Question: I have the following style which removes data point and randomly generates a line color for my line series plots
'''
<Style x:Key="LineDataPointStyle"
TargetType="ChartingToolkit:LineDataPoint">
<Setter Property="Foreground" Value="DarkGreen"/>
<Setter Property="IsTabStop" Value="False"/>
<Setter Property="Width" Value="NaN"/>
<Setter Property="Height" Value="NaN"/>
<Setter Property="Background"
Value="{Binding RelativeSource={RelativeSource Self},
Converter={StaticResource ColorBrushConverter}}"/>
<Setter Property="Template">
<Setter.Value>
<ControlTemplate TargetType="ChartingToolkit:LineDataPoint">
<Grid x:Name="Root" Opacity="0"/>
</ControlTemplate>
</Setter.Value>
</Setter>
</Style>
'''
where the converter is:
'''
public class ColorToBrushConverter : IValueConverter
{
public object Convert(object value, Type targetType,
object parameter, System.Globalization.CultureInfo culture)
{
return new SolidColorBrush(Utils.GenerateRandomColor());
}
public object ConvertBack(object value, Type targetType,
object parameter, System.Globalization.CultureInfo culture)
{
throw new NotImplementedException();
}
}
'''
This generate the line in a random color, but the legend is a different color; either being auto-generated by the library itself or it is also calling my converter through the style template.

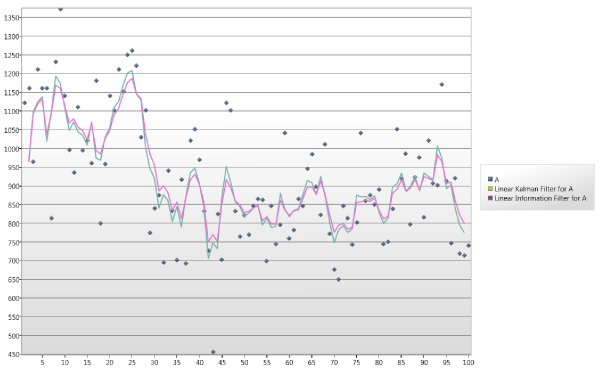
Answer: 'Killercam'<URL>
In this answer, the 'Button' control is used to demonstrate working with templates.
'Part I. Binding in ControlTemplate'
If you want to use in a 'ControlTemplate', you should use following construction:
'''
<ControlTemplate TargetType="{x:Type SomeControl}">
<Rectangle Fill="{TemplateBinding Background}" />
'''
Quoted from <URL>:
> A 'TemplateBinding' is an optimized form of a Binding for template scenarios, analogous to a Binding constructed with '{Binding RelativeSource={RelativeSource TemplatedParent}}.'
'Notes about using TemplateBinding'
'TemplateBinding' doesn't work outside a template or outside its VisualTree property, so you can't even use TemplateBinding inside a template's trigger. Furthermore, TemplateBinding doesn't work when applied to a Freezable (for mostly artificial reasons), for example - 'VisualBrush'. In such cases it is possible to use Binding like this:
'''
<FreezableControl Property="{Binding RelativeSource={RelativeSource TemplatedParent},
Path=Background}" />
'''
Also, you can always use an alternative for 'TemplateBinding':
'''
<Rectangle Fill="{Binding RelativeSource={RelativeSource TemplatedParent},
Path=Background}" />
'''
As another possibility, you can also try the following:
'''
<Rectangle Fill="{Binding Background,
RelativeSource={RelativeSource AncestorType={x:Type SomeControl}},
Path=Background}" />
'''
'Part II. Notes about your version'
In your case, this may cause a conflict of names in the 'ControlTemplate', because you already are using Binding background is for Border. Therefore, remove it this for a 'Border', or use another property, such as 'Tag' or dependency property for binding Background color.
'Example of using'
Instead 'ChartingToolkit' controls, took as a basis 'Button' control, because it's easier to demonstrate the idea of this styles.
'Solution 1: using Tag'
'''
<Window.Resources>
<Style x:Key="TestButtonStyle" TargetType="{x:Type Button}">
<Setter Property="BorderThickness" Value="0" />
<Setter Property="IsTabStop" Value="False" />
<Setter Property="Template">
<Setter.Value>
<ControlTemplate TargetType="{x:Type Button}">
<!-- Here we are set Tag for Border Background -->
<Border Background="{Binding RelativeSource={RelativeSource TemplatedParent}, Path=Tag}"
BorderThickness="{TemplateBinding BorderThickness}">
<Grid>
<Rectangle Width="24"
Height="24"
Fill="{Binding RelativeSource={RelativeSource TemplatedParent}, Path=Background}"
Stroke="{TemplateBinding BorderBrush}" />
<ContentPresenter Content="{TemplateBinding Content}"
HorizontalAlignment="{TemplateBinding HorizontalContentAlignment}"
VerticalAlignment="{TemplateBinding VerticalContentAlignment}" />
</Grid>
</Border>
</ControlTemplate>
</Setter.Value>
</Setter>
</Style>
</Window.Resources>
<Grid>
<Button Name="TestButton"
Style="{StaticResource TestButtonStyle}"
Content="Test"
HorizontalContentAlignment="Center"
VerticalContentAlignment="Center"
Tag="Green"
Background="Aquamarine"
Width="100"
Height="100" />
</Grid>
'''
'Output'

Here for 'Rectangle', set two colors: default for 'Rectangle', in Tag for 'Border'. I do not find this a good solution, and here's why:
- If a Border and Rectangle need to set different values, such as: Background, BorderThickness, BorderBrush, etc. one 'Tag' is not enough.- With one name property must be clearly its purpose, one name "Tag" us to nothing says.
Of these disadvantages can be concluded that we should find an alternative, as an alternative I use a extender-class with the dependency properties.
Extender class 'ButtonExt.cs'
'''
public static class ButtonExt
{
#region RectangleBackground Property
public static readonly DependencyProperty RectangleBackgroundProperty;
public static void SetRectangleBackground(DependencyObject DepObject, Brush value)
{
DepObject.SetValue(RectangleBackgroundProperty, value);
}
public static Brush GetRectangleBackground(DependencyObject DepObject)
{
return (Brush)DepObject.GetValue(RectangleBackgroundProperty);
}
#endregion
#region RectangleBorderBrush Property
public static readonly DependencyProperty RectangleBorderBrushProperty;
public static void SetRectangleBorderBrush(DependencyObject DepObject, Brush value)
{
DepObject.SetValue(RectangleBorderBrushProperty, value);
}
public static Brush GetRectangleBorderBrush(DependencyObject DepObject)
{
return (Brush)DepObject.GetValue(RectangleBorderBrushProperty);
}
#endregion
#region Button Constructor
static ButtonExt()
{
#region RectangleBackground
PropertyMetadata BrushPropertyMetadata = new PropertyMetadata(Brushes.Transparent);
RectangleBackgroundProperty = DependencyProperty.RegisterAttached("RectangleBackground",
typeof(Brush),
typeof(ButtonExt),
BrushPropertyMetadata);
#endregion
#region RectangleBorderBrush
RectangleBorderBrushProperty = DependencyProperty.RegisterAttached("RectangleBorderBrush",
typeof(Brush),
typeof(ButtonExt),
BrushPropertyMetadata);
#endregion
}
#endregion
}
'''
'MainWindow.xaml'
'''
<Window.Resources>
<Style x:Key="TestButtonExtensionStyle" TargetType="{x:Type Button}">
<Setter Property="Width" Value="80" />
<Setter Property="Height" Value="80" />
<Setter Property="Background" Value="Green" />
<Setter Property="BorderBrush" Value="Pink" />
<Setter Property="BorderThickness" Value="4" />
<Setter Property="Template">
<Setter.Value>
<ControlTemplate TargetType="{x:Type Button}">
<Border Background="{TemplateBinding Background}"
BorderBrush="{TemplateBinding BorderBrush}"
BorderThickness="{TemplateBinding BorderThickness}">
<Grid>
<Rectangle Fill="{TemplateBinding PropertiesExtension:ButtonExt.RectangleBackground}"
Stroke="{TemplateBinding PropertiesExtension:ButtonExt.RectangleBorderBrush}"
Width="30"
Height="30" />
<ContentPresenter Content="{TemplateBinding Content}"
HorizontalAlignment="{TemplateBinding HorizontalContentAlignment}"
VerticalAlignment="{TemplateBinding VerticalContentAlignment}" />
</Grid>
</Border>
</ControlTemplate>
</Setter.Value>
</Setter>
</Style>
</Window.Resources>
<Grid>
<Button Style="{StaticResource TestButtonExtensionStyle}"
PropertiesExtension:ButtonExt.RectangleBackground="Aquamarine"
PropertiesExtension:ButtonExt.RectangleBorderBrush="Black"
Content="Test" />
</Grid>
'''
'Output'

'Part III. Setting values for dependency properties'
When you create and register your dependency property, you must declare the Set and Get methods to work with him:
'''
public static void SetRectangleBackground(DependencyObject DepObject, Brush value)
{
DepObject.SetValue(RectangleBackgroundProperty, value);
}
public static Brush GetRectangleBackground(DependencyObject DepObject)
{
return (Brush)DepObject.GetValue(RectangleBackgroundProperty);
}
'''
Then work with them will be as follows:
'Set'
'''
ButtonExt.SetRectangleBackground(MyButton, Brushes.Red);
'''
'Get'
'''
Brush MyBrush = ButtonExt.GetRectangleBackground(MyButton);
'''
But in our case, it's not so simple. When I used the attached dependency property problems in updating values were not. But in our case, the property is in the template, and in my case there was no update 'Button'. I tried to set 'Mode=TwoWay', 'UpdateSourceTrigger=PropertyChanged', in Binding and in the property declaration, 'GetBindingExpression().UpdateTarget()', but it was useless.
Note that for the property setting a value, and notification from the template is not, that the property has been updated. Maybe I'm wrong, and you have will work, or maybe it's made specifically, for example to avoid memory leaks.
In any case, it is better not to update the dependency property directly, and bind to it the property of the 'Model' and in the 'ViewModel' to set the value.
Example:
'''
<Button Style="{StaticResource TestButtonExtensionStyle}"
adp:ButtonExt.RectangleBackground="{Binding Path=Model.RectBackground,
Mode=TwoWay,
UpdateSourceTrigger=PropertyChanged}"
adp:ButtonExt.RectangleBorderBrush="{Binding Path=Model.RectBorderBrush,
Mode=TwoWay,
UpdateSourceTrigger=PropertyChanged}" />
'''
where 'RectBackground' and 'RectBorderBrush' implement the 'INotifyPropertyChanged' interface.
As an alternative in this case, do not use dependency properties and use the 'DataTemplate' for the control. 'DataTemplate' ideal for MVVM, very flexible and dynamic.
For example, work with 'DataTemplate', you can see my answers:
<URL>
<URL>